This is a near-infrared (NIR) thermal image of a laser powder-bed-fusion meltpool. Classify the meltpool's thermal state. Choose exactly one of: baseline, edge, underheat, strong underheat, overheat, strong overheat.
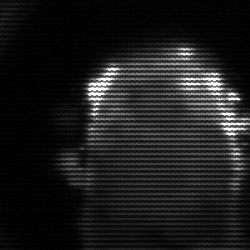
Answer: baseline